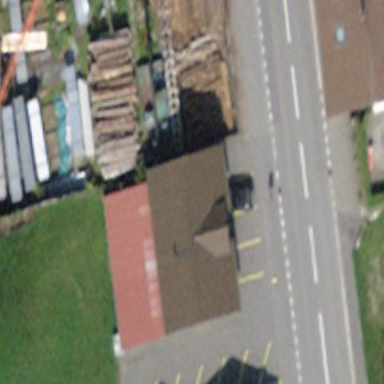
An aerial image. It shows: Rural barn.